Field crop: tomato
Growth stage: 1
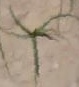
Species: cyperus